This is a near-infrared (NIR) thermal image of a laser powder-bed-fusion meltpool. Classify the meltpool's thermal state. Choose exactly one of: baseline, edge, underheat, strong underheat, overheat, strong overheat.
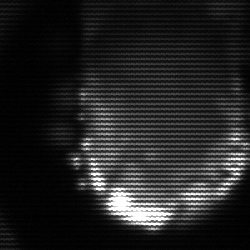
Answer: baseline